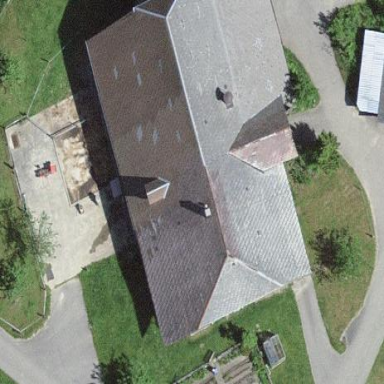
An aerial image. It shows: Farm building.